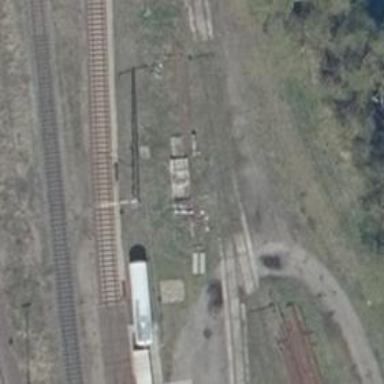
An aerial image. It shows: Railway switch.